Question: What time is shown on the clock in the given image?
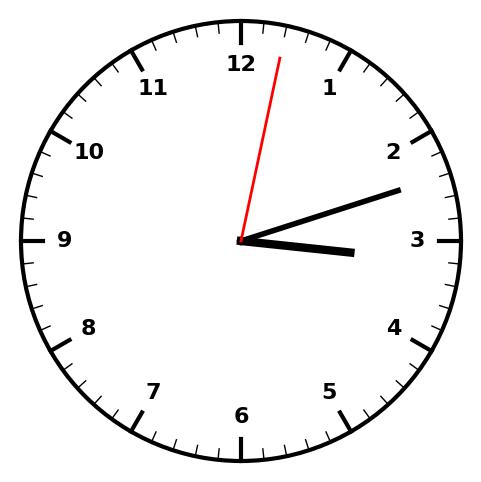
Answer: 03:12:02